Interaction volume radius: 5 \u00c5
Interaction volume height: 30 \u00c5
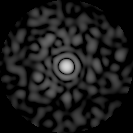
Disorder parameter: 0.8221